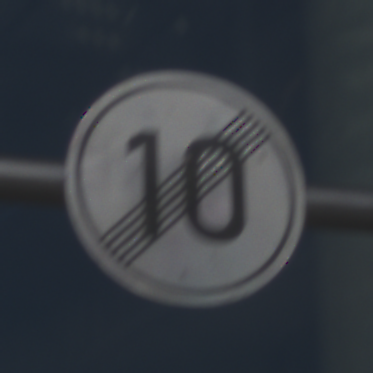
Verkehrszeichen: EndeGeschwindigkeit10
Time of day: MorningAfternoon
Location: Outdoor (Urban)
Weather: PartlyCloudy
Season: NotSpecified
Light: Natural